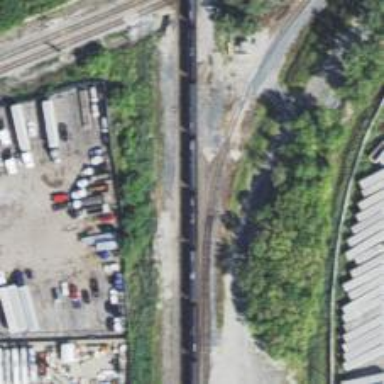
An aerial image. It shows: Railway track.